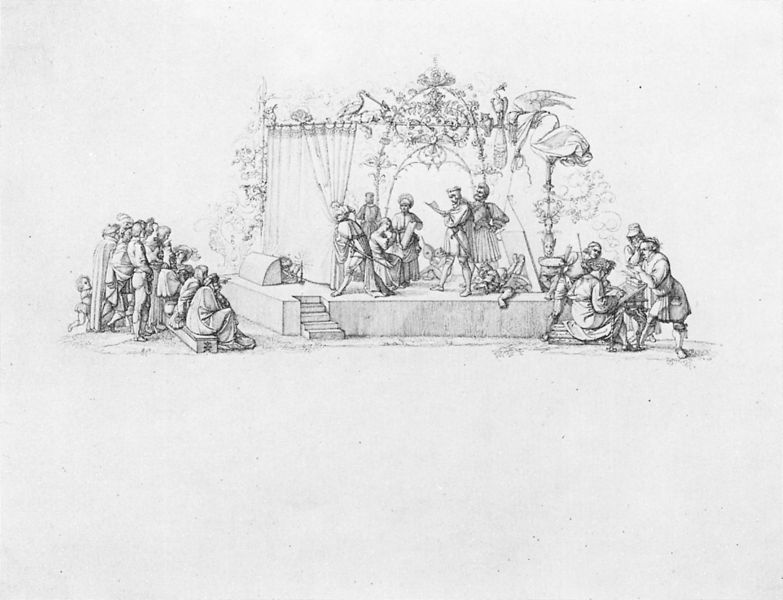
Titel: Vorspiel auf dem Theater (Bilder zu Goethes Faust, Blatt 2)
Künstler: Peter Cornelius
Institution: Frankfurt, Städelsches Kunstinstitut
Schlagwörter: menschen, blumen, grau, schwarz, weiss, zeichnung, gespräch, ornament, vorhang, vögel, kind, bühne, publikum, theater, zuschauer, grafik, weis, bank, treppe, stufen, schauspiel, stich, pfau, vorhand, schauspieler, mäner, proben, theaterstück, souffleuse